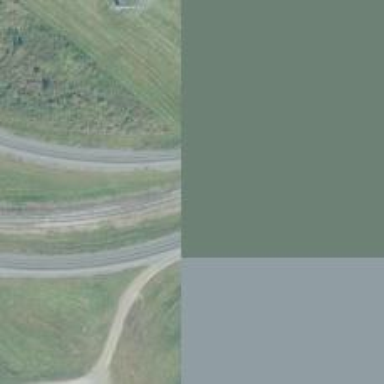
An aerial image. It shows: Railway spur service.